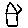
Label: house